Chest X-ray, PA view. Patient: 58 years old, sex M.
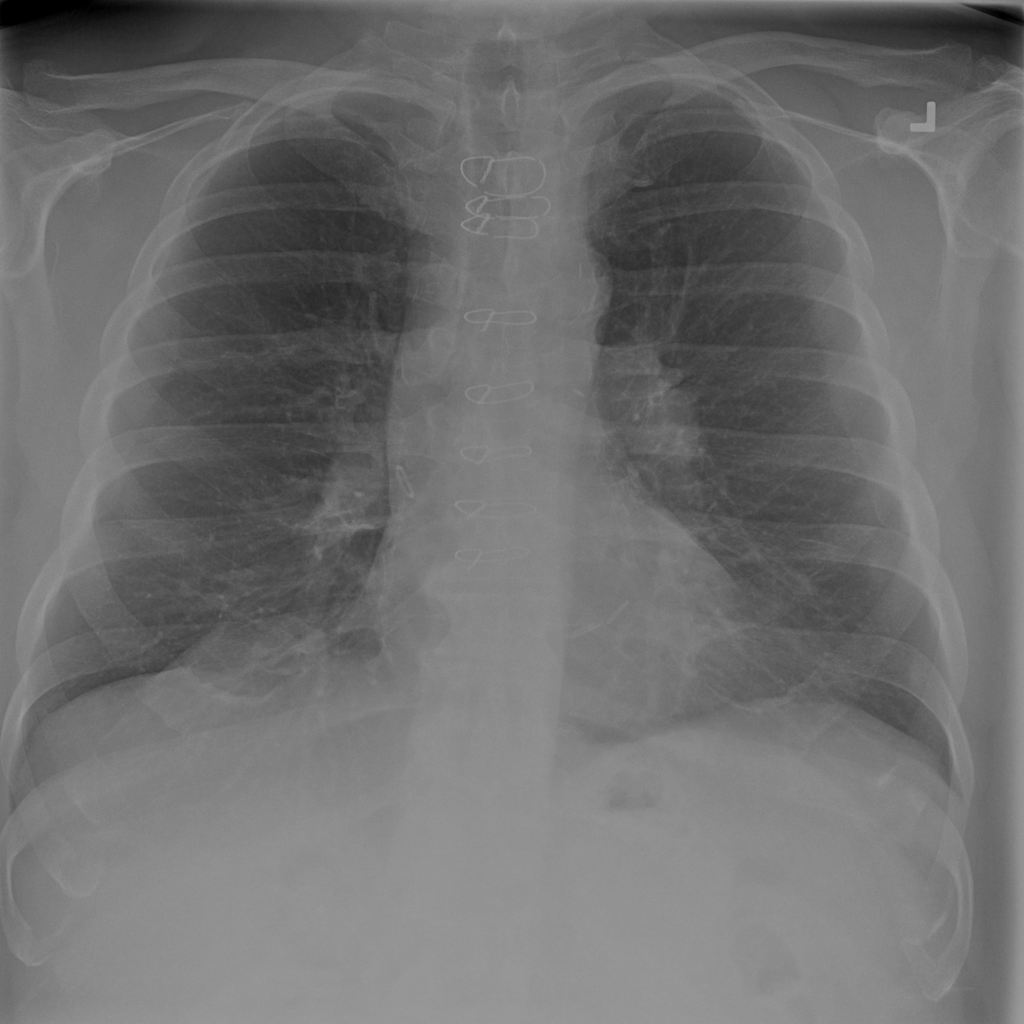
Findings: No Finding